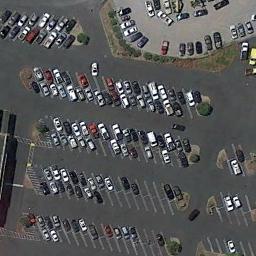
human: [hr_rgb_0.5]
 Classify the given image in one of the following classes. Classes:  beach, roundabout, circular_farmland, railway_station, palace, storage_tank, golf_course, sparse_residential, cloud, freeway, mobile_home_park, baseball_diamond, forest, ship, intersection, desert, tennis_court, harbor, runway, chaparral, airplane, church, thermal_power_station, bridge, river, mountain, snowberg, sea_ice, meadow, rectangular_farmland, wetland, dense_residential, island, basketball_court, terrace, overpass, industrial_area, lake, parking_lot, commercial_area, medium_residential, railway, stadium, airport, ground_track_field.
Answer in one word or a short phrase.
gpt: parking_lot